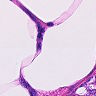
Metastatic tissue present: no